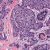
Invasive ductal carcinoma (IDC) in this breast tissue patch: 0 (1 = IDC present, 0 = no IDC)